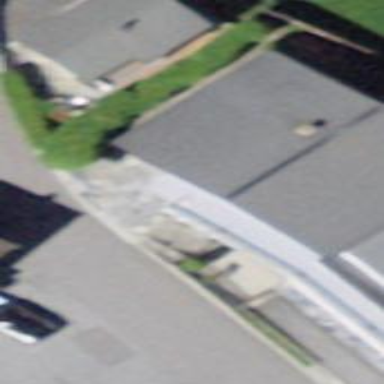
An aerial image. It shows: Restaurant.